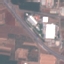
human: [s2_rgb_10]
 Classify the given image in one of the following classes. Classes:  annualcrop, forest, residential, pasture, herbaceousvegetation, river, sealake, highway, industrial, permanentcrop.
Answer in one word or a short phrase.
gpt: Highway